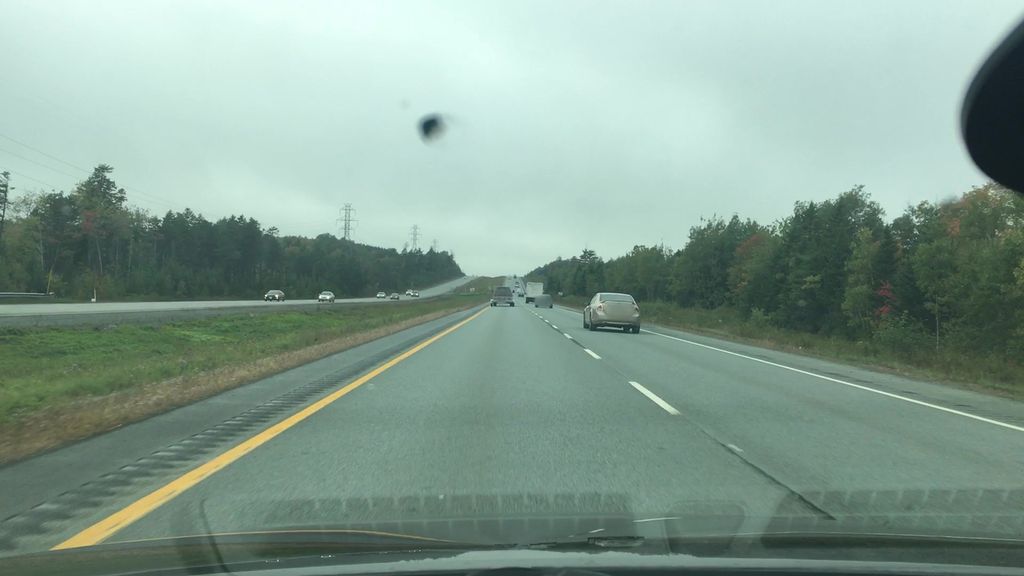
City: halifax